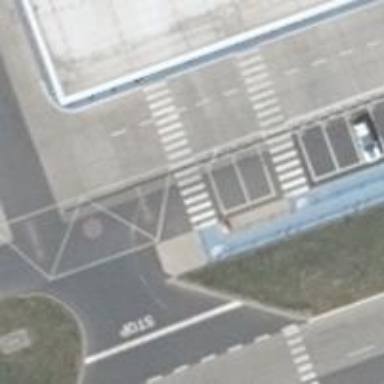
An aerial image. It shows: Sidewalk.